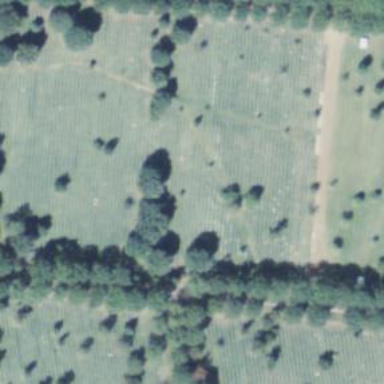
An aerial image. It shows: Sector within cemetery.